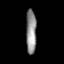
Tissue: skin
Cell type: Epithelial cells
Senescence score: 0.2802
Nuclear area (px): 446
Mean DAPI intensity: 144.484